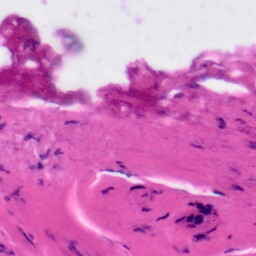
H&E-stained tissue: Tonsil